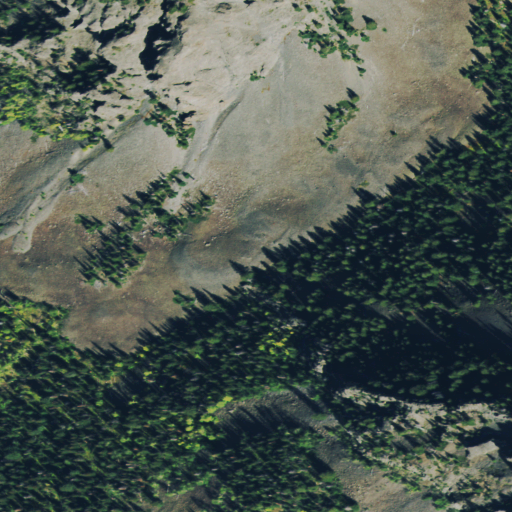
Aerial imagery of mountain in Colorado named Bears Ears Peaks containing evergreen forest, shrub, barren land, and deciduous forest